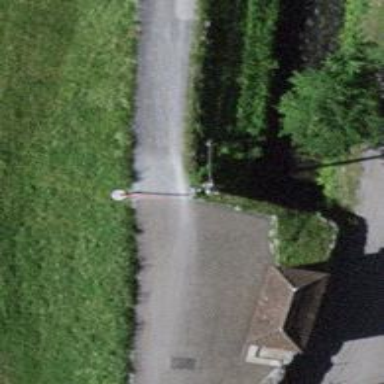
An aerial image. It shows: Swing gate.